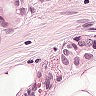
Metastatic tissue present: yes